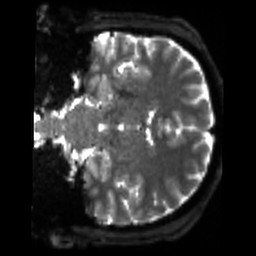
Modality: sbref
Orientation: coronal
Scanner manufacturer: siemens
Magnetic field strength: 3 T
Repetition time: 4 s
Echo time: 0.0594 s